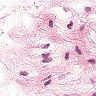
Metastatic tissue present: no